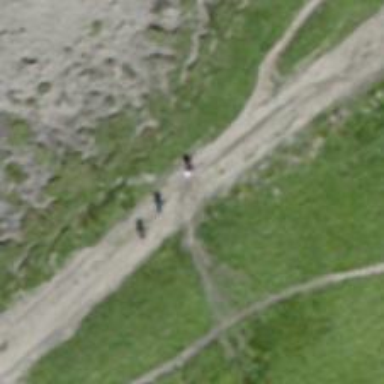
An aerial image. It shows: Intermediate downhill track with grade4 surface type.